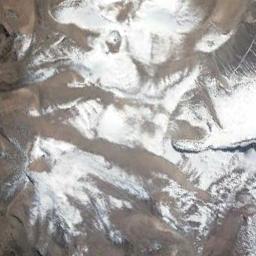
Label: snowberg